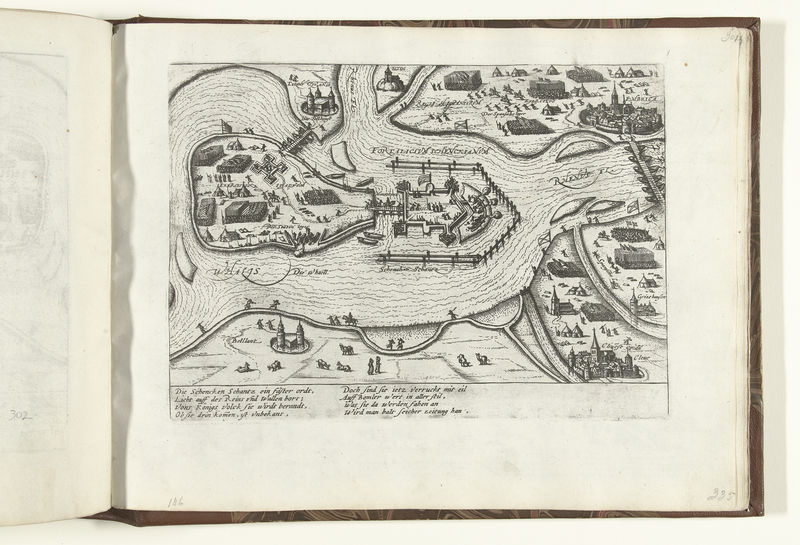
Titel: Beleg van Schenkenschans door de Spanjaarden
Künstler: Frans Hogenberg
Standort: Amsterdam
Institution: Rijksmuseum
Schlagwörter: carte, l'homme, la carte, le carte, crt